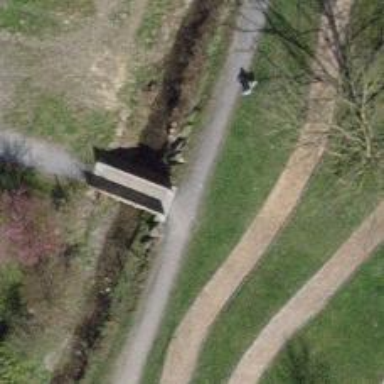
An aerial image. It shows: Footway with pebblestone surface.